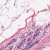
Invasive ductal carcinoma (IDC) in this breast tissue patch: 0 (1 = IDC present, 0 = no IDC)